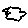
Label: cloud